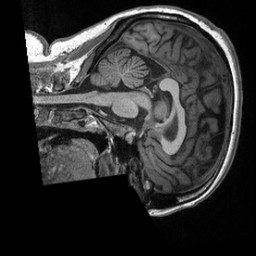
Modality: T1w
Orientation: sagittal
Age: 27
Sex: female
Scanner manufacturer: siemens
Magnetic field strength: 3 T
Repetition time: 2.3 s
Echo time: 0.00302 s